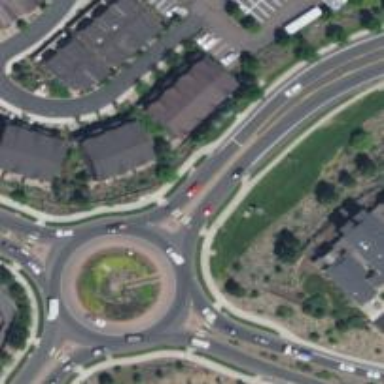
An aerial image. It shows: Secondary road with asphalt surface leading to roundabout.